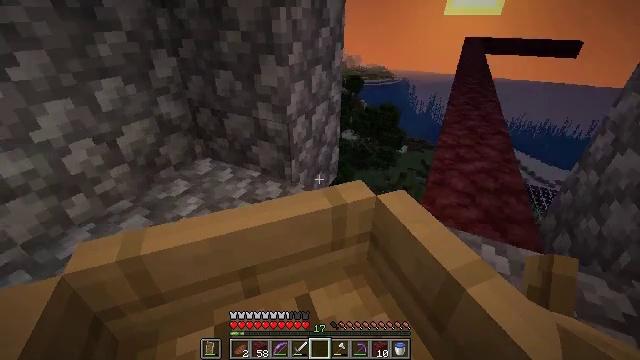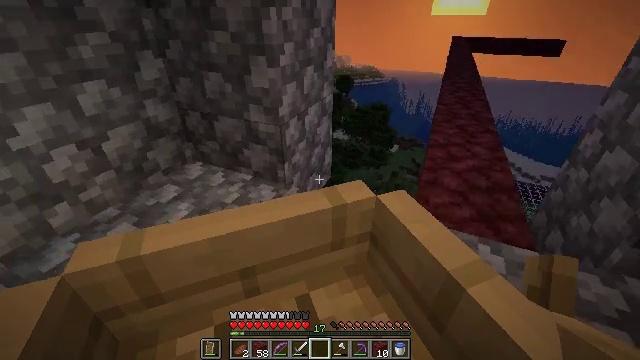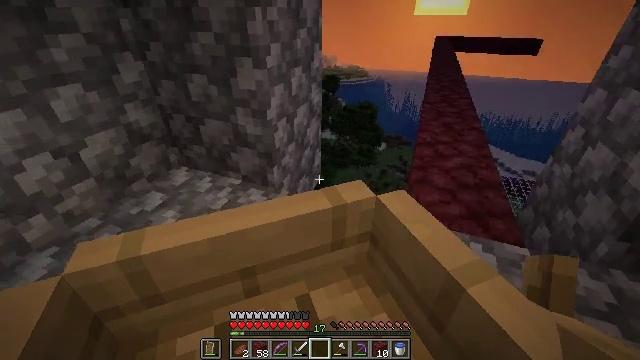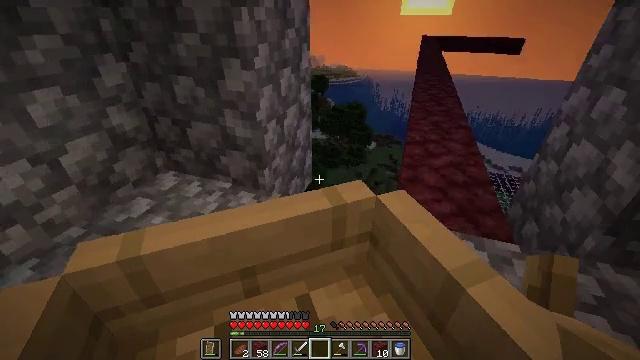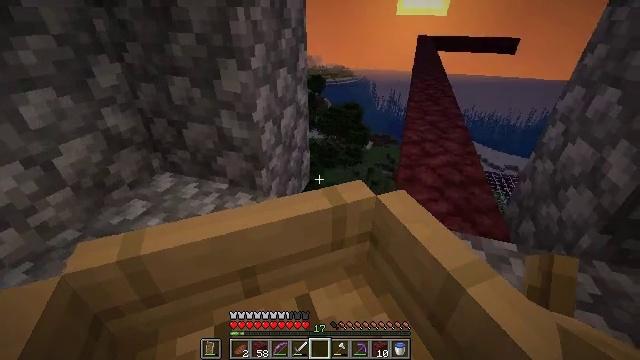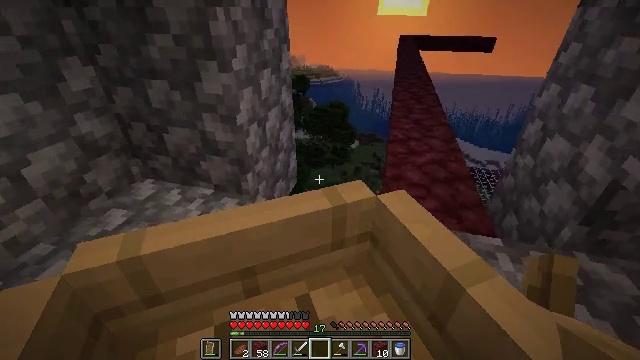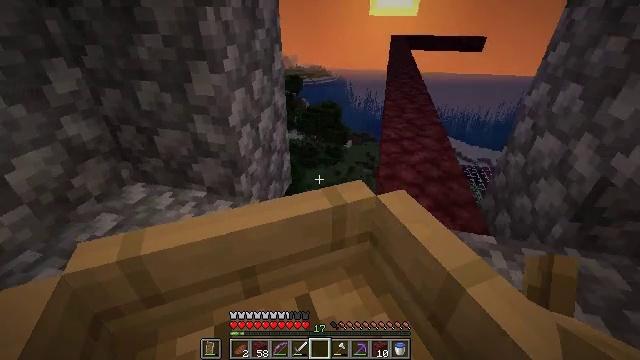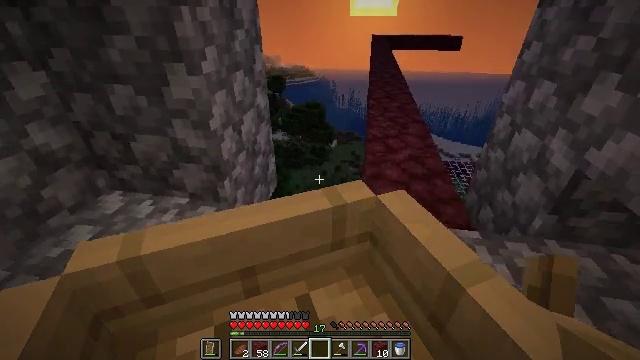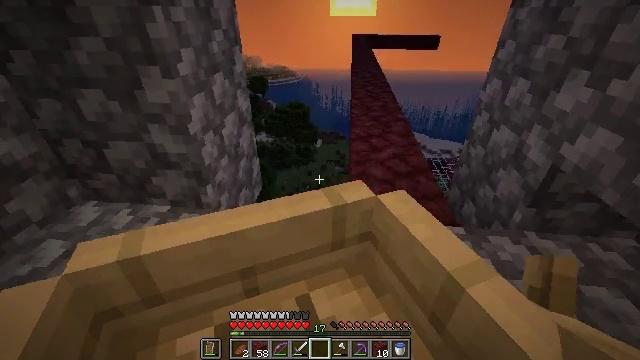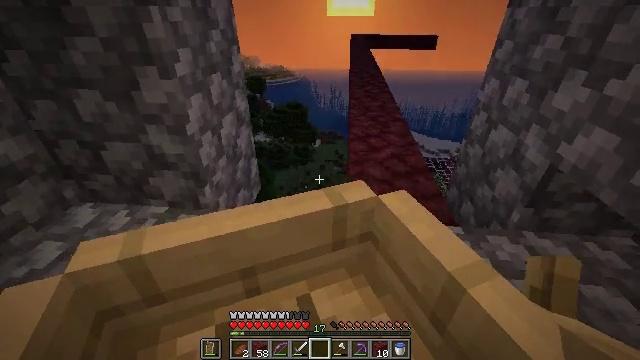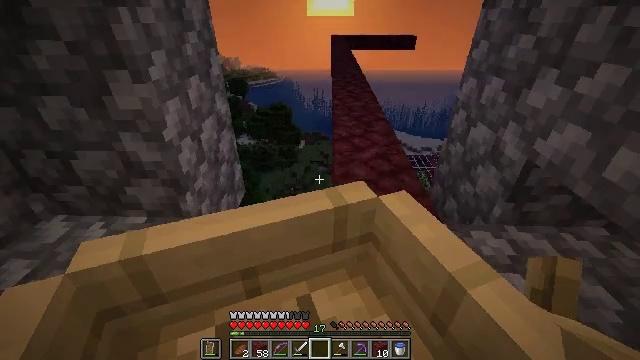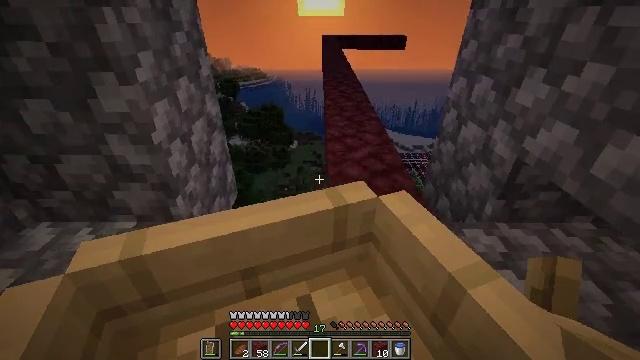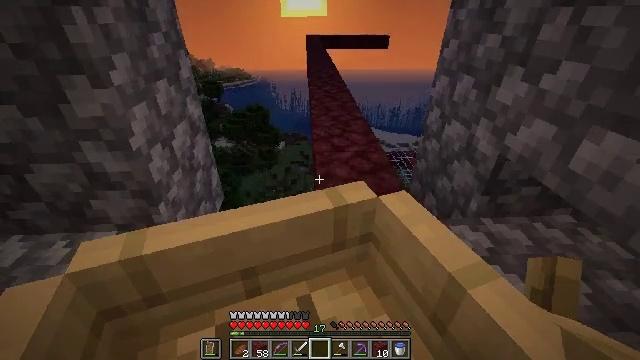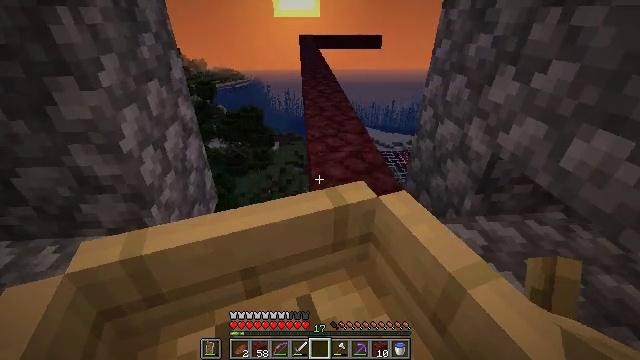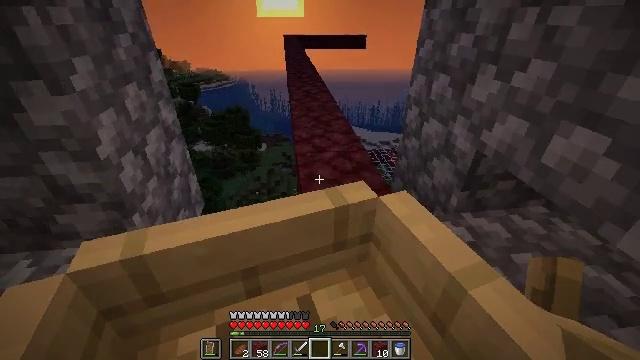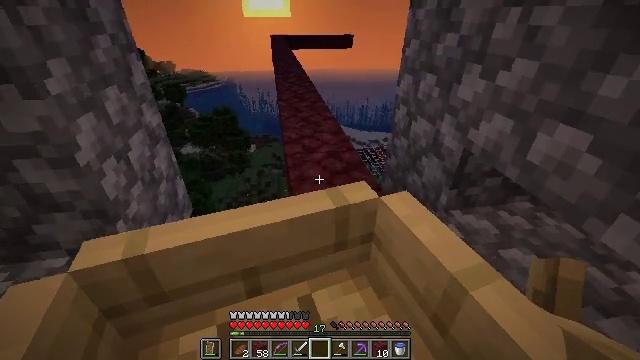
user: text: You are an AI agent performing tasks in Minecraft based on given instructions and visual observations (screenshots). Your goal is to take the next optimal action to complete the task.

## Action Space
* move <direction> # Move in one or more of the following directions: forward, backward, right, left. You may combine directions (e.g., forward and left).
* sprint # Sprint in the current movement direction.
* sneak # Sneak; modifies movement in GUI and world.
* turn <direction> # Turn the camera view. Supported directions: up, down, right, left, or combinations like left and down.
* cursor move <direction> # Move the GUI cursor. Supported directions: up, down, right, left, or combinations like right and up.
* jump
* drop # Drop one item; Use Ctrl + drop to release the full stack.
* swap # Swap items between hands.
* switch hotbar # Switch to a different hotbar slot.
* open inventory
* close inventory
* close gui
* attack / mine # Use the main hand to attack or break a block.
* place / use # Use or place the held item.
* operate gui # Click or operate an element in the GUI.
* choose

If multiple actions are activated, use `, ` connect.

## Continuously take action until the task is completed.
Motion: motion action
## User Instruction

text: Attack the white bed to collect it.
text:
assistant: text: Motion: move right
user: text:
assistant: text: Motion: move right
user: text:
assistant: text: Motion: move right
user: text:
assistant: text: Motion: move right
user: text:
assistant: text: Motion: move right
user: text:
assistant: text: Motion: move right
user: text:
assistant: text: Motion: move right
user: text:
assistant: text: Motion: move right
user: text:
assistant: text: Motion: move right
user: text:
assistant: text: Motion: move right
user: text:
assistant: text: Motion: move right
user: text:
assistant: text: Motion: move right
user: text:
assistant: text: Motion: move right
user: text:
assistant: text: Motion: move right
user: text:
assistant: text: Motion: move right
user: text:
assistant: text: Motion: move right
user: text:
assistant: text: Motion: move right, turn left
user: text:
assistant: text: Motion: move forward
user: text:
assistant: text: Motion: move forward
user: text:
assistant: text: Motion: move forward
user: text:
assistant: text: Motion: move forward
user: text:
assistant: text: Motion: move forward
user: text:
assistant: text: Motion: move forward
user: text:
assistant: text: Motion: move forward
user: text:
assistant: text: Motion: move forward
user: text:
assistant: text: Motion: move forward
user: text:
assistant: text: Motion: move forward
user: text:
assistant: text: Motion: move forward
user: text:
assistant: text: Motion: move forward
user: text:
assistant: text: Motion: move forward